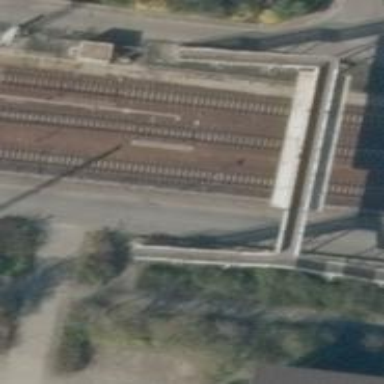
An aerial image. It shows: Railway switch.